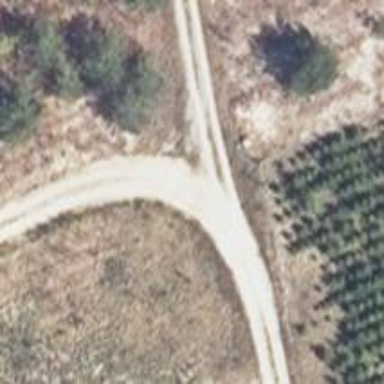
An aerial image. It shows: Gravel track with track type of grade3.